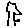
Label: tree